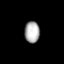
Tissue: prostate
Cell type: Myeloid cells
Senescence score: 0.7423
Nuclear area (px): 318
Mean DAPI intensity: 172.535